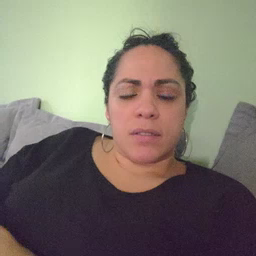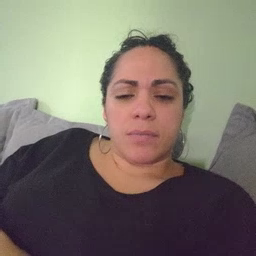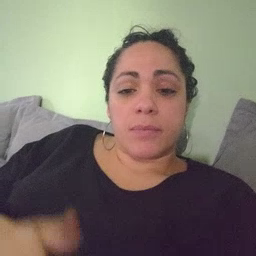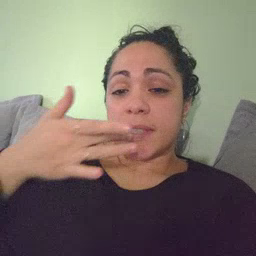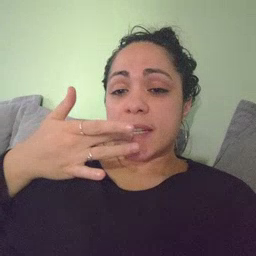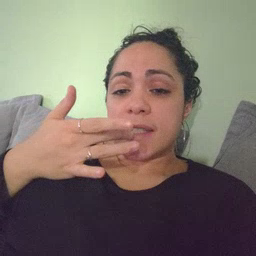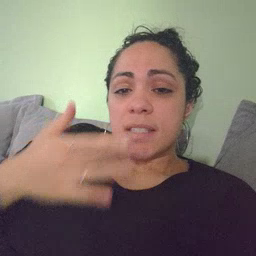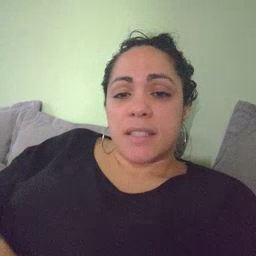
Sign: taste